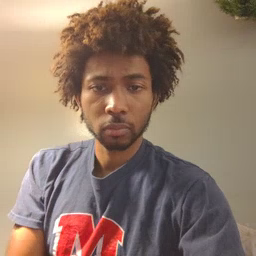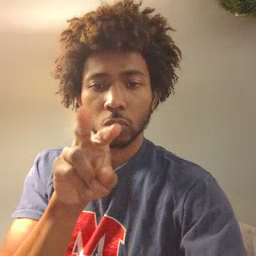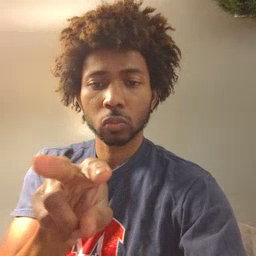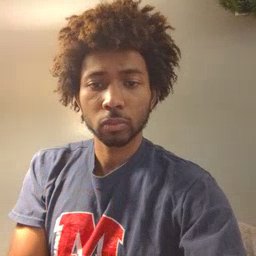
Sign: look